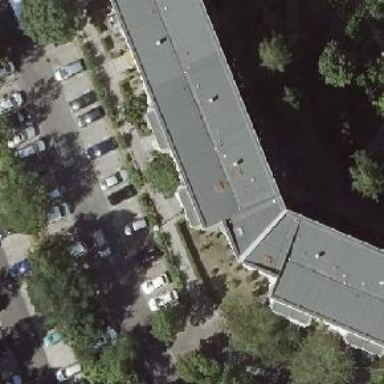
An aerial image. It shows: Street-side parking area with paving stones.